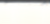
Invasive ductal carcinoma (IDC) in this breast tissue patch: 0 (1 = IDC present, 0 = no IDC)